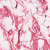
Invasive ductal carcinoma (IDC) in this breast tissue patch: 0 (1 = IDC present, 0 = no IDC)